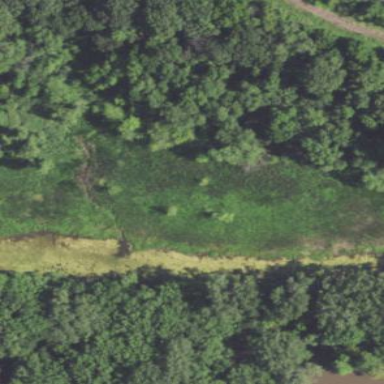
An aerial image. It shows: Marshy wetland area.